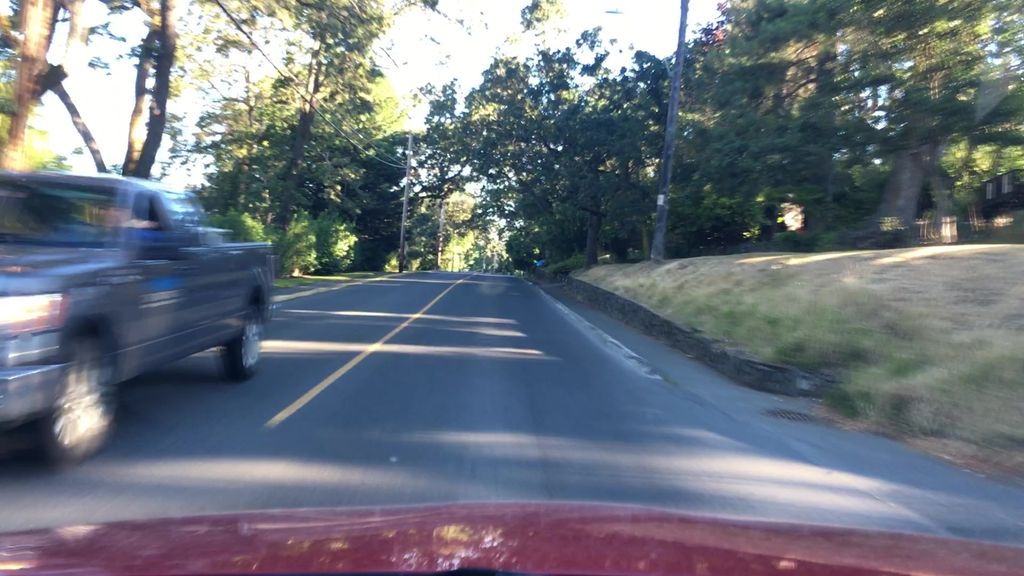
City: victoria